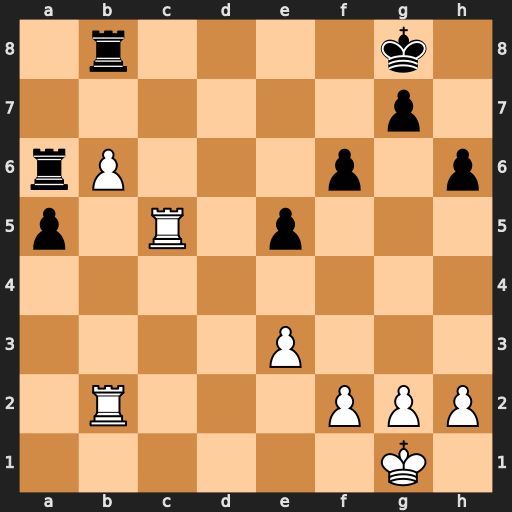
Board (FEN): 1r4k1/6p1/rP3p1p/p1R1p3/8/4P3/1R3PPP/6K1
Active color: w
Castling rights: -
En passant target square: -
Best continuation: b7 Kh7 Rc8